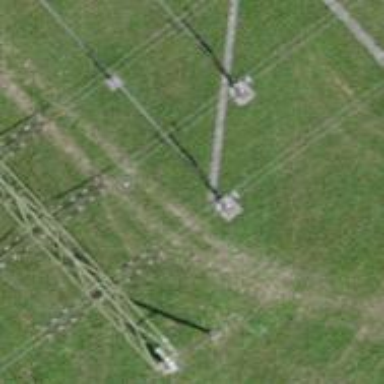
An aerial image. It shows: Switch used for power control.